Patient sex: F
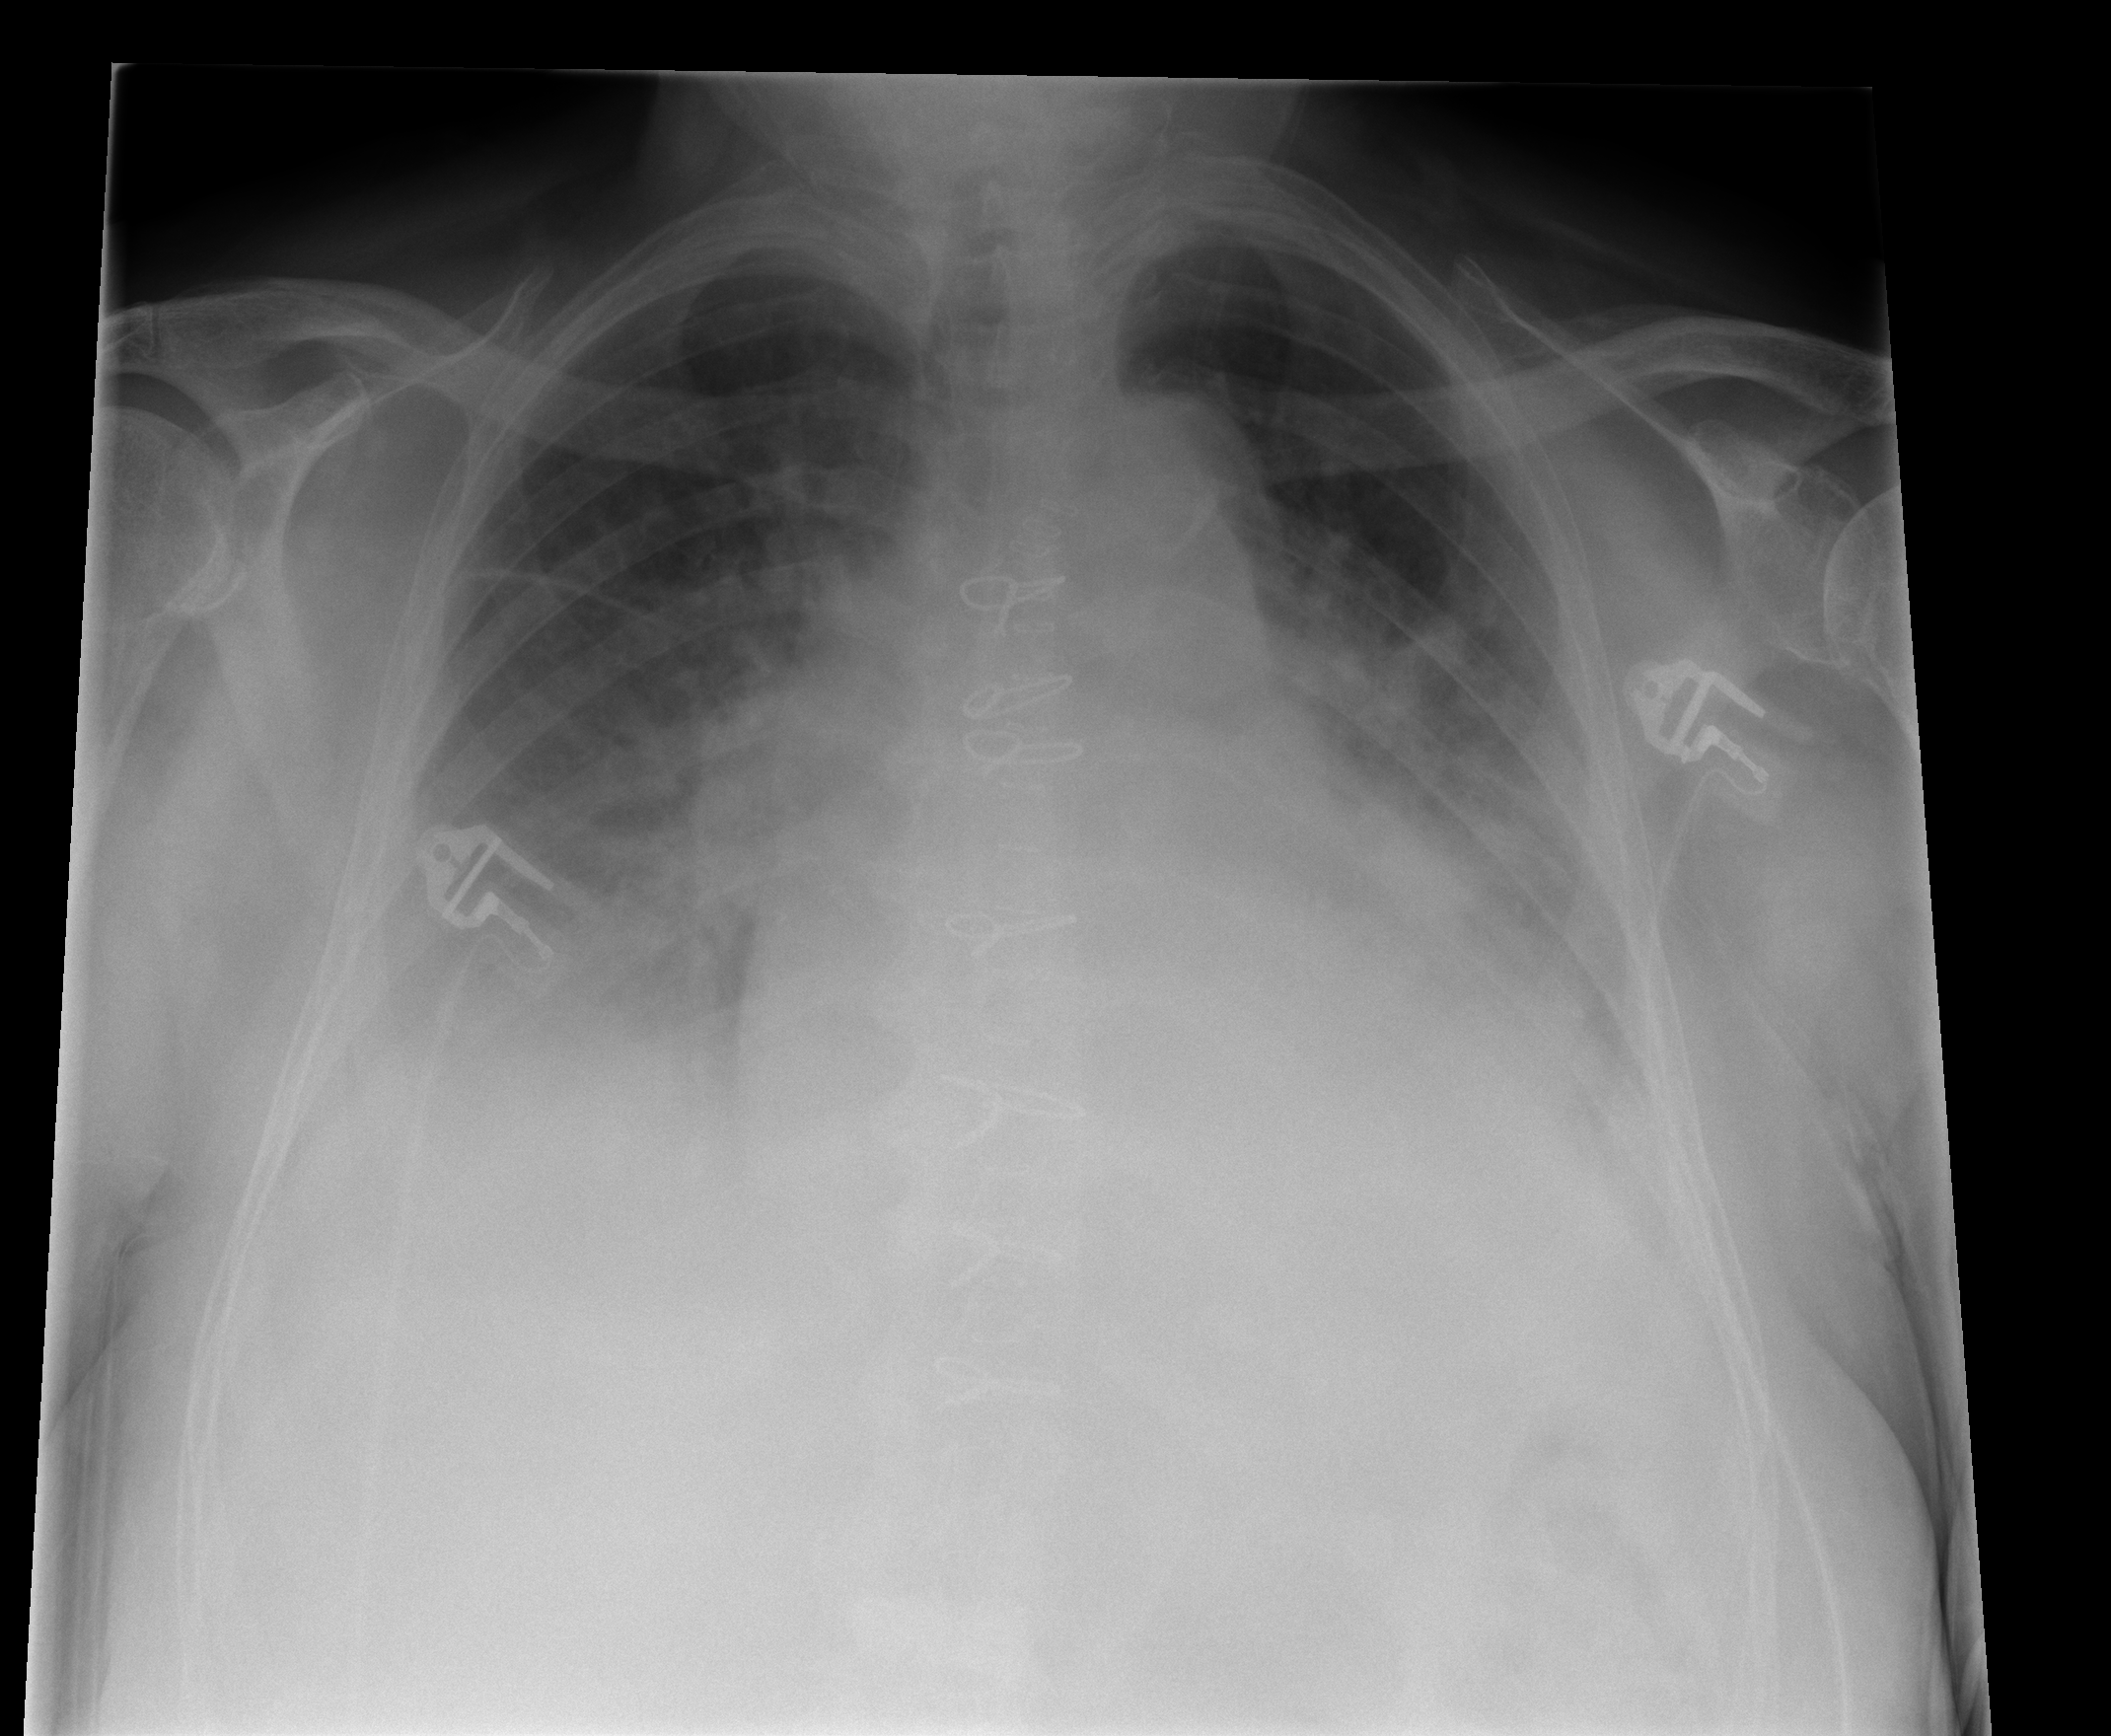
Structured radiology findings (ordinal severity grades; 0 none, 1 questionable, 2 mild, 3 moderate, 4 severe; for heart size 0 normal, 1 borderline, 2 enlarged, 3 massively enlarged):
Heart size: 2
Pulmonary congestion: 3
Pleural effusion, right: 2
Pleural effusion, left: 2
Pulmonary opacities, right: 2
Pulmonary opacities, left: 2
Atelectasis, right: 2
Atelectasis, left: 2